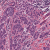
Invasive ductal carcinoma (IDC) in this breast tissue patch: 1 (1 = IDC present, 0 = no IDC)